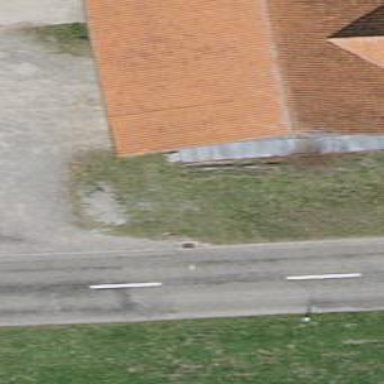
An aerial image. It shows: Gabled roof on farm auxiliary building.